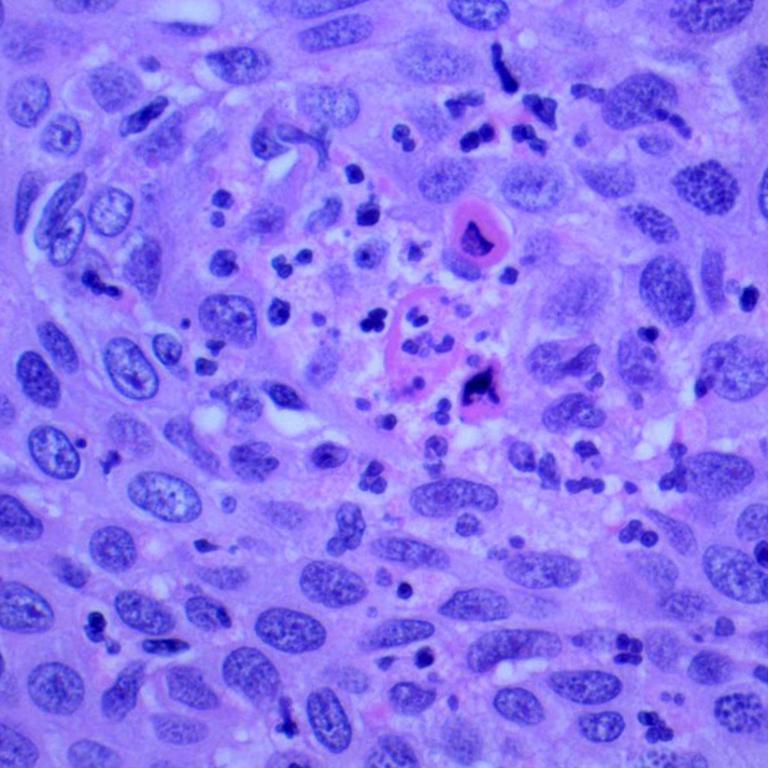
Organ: lung
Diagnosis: squamous carcinomas